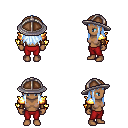
a pixel art fantasy rpg character, female body template, human, dark skin, gold arm armor, red pants, white cyan unkempt hairstyle, chain helm, leather bracers, four views (front, back, left, right), 2x2 character sprite sheet, small pixel art, hard edges, no anti-aliasing